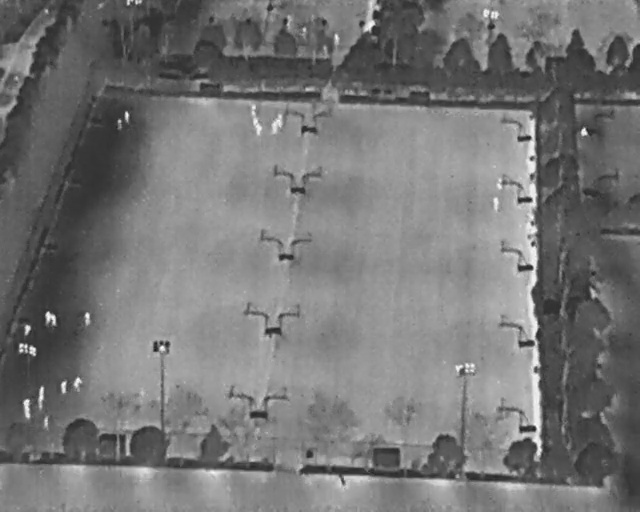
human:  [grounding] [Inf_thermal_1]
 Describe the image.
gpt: In the satellite image, there is  <ref>4 small person </ref> <box>[[51, 6, 53, 8, 2], [38, 20, 40, 22, 2], [42, 22, 45, 24, 2], [41, 23, 43, 25, 2]]</box> located at top,  <ref>2 small person </ref> <box>[[18, 22, 20, 23, 2], [17, 23, 19, 25, 2]]</box> located at top left,  <ref>1 medium person </ref> <box>[[38, 23, 41, 25, 2]]</box> located at top,  <ref>2 small person </ref> <box>[[76, 39, 78, 40, 2], [76, 35, 79, 36, 2]]</box> located at right,  <ref>2 small person </ref> <box>[[12, 61, 14, 62, 2], [7, 61, 9, 63, 2]]</box> located at left,  <ref>1 medium person </ref> <box>[[6, 61, 8, 63, 2]]</box> located at left,  <ref>5 medium person </ref> <box>[[10, 73, 13, 75, 8], [8, 74, 11, 76, 2], [4, 76, 8, 78, 2], [5, 81, 8, 83, 2], [2, 78, 6, 80, 176]]</box> located at bottom left.